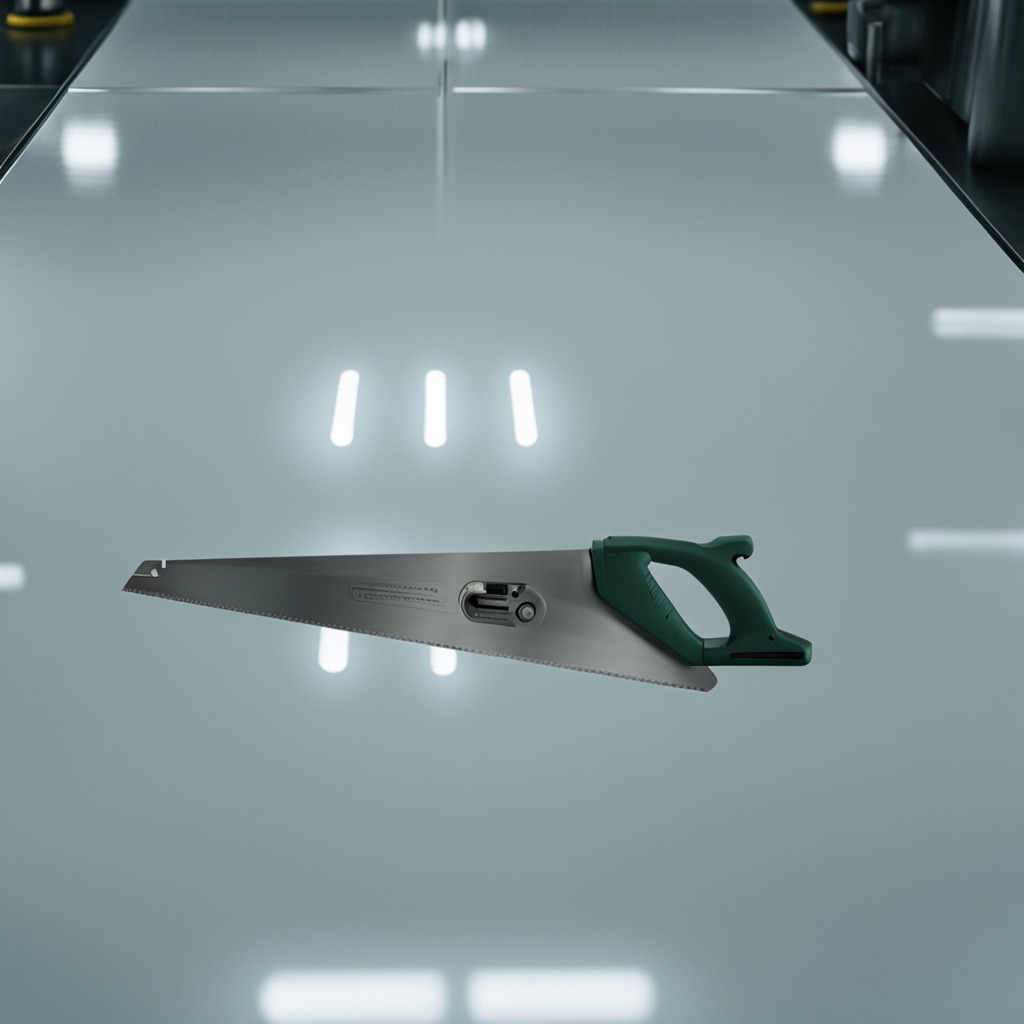
A metal saw is lying on a high-gloss table in a ship maintenance bay industrial lighting.